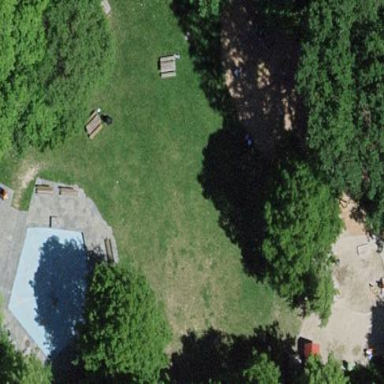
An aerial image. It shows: Lovely park for leisure and relaxation.